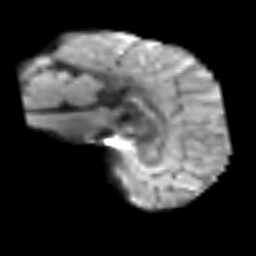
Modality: T2w
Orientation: sagittal
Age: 64
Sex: male
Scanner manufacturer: siemens
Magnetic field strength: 3 T
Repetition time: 3.2 s
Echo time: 0.081 s